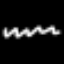
Label: squiggle